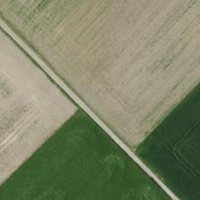
EUNIS habitat code: 52
Species observed at this site:
Corvus corone
Larus michahellis
Milvus milvus
Streptopelia decaocto
Pica pica
Corvus frugilegus
Columba livia
Buteo buteo
Motacilla alba